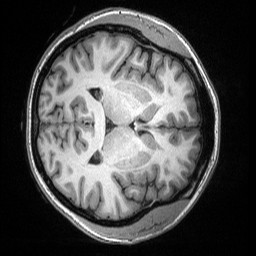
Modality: T1w
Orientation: axial
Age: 29
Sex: female